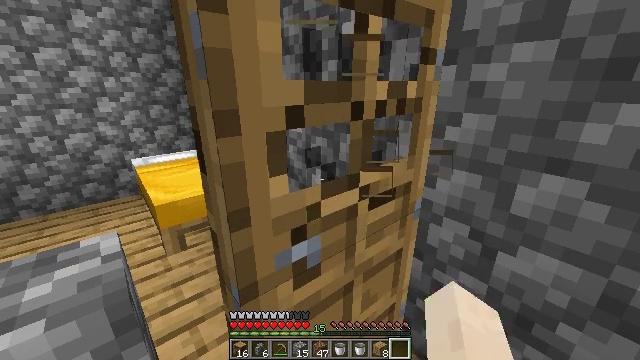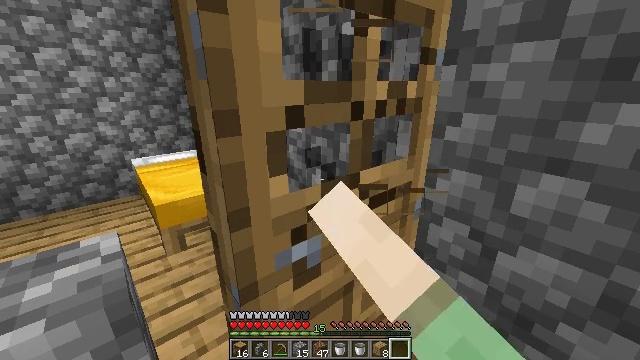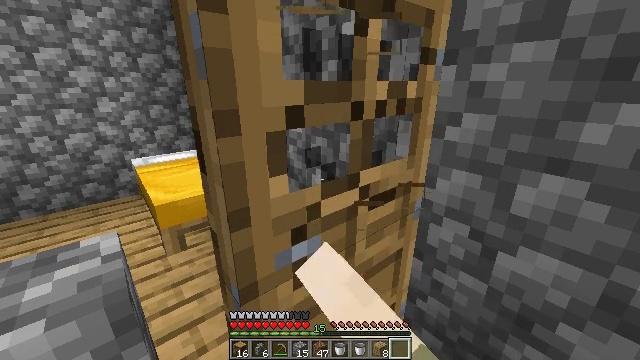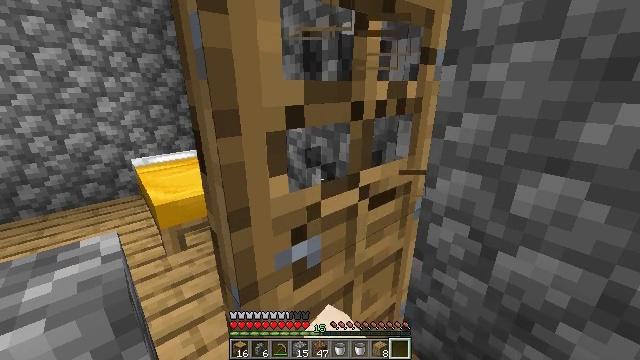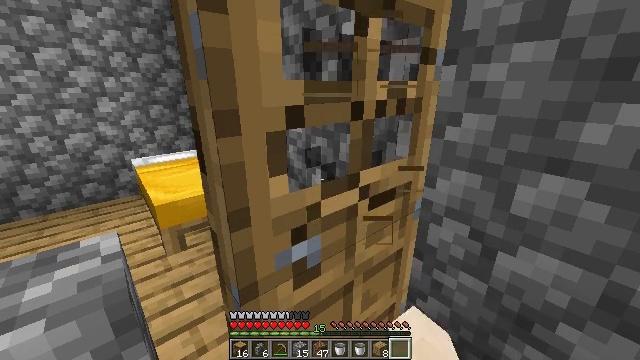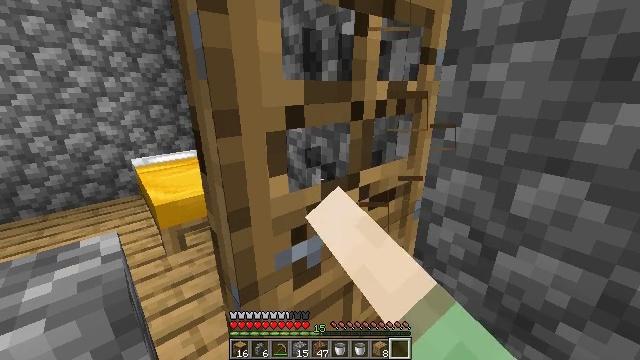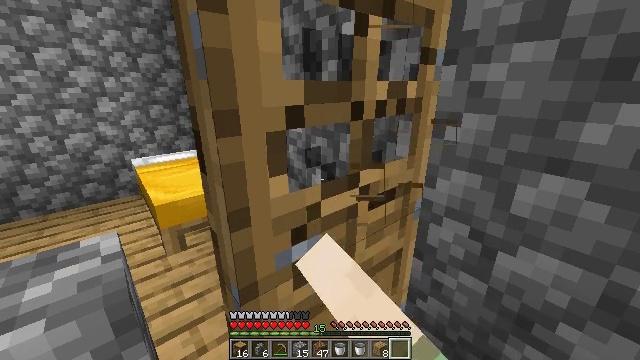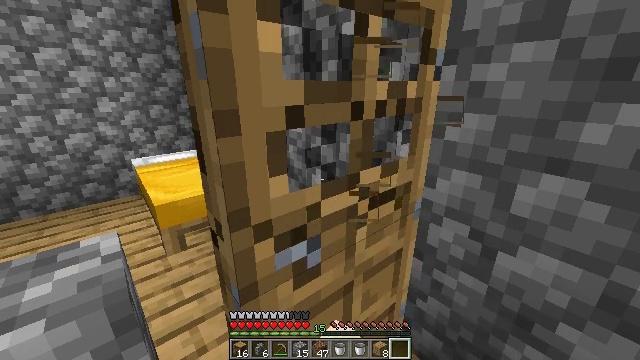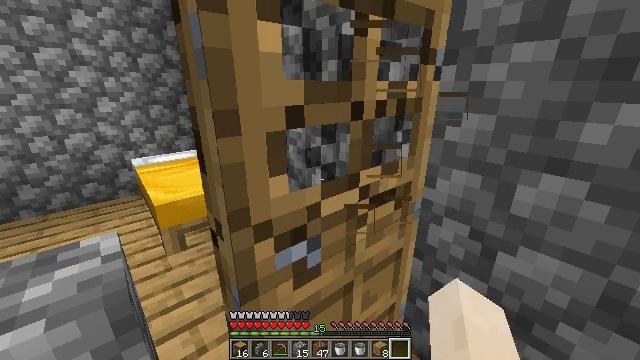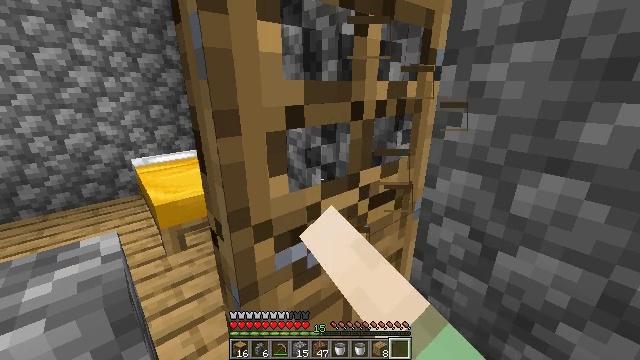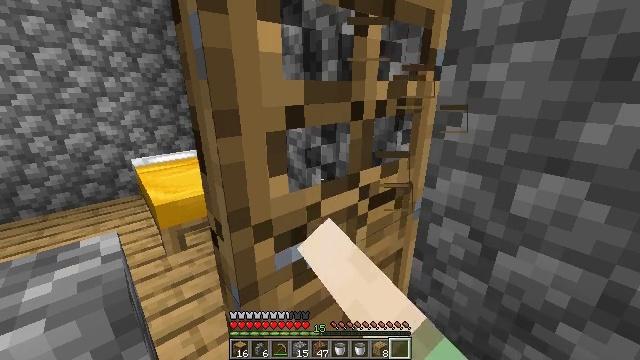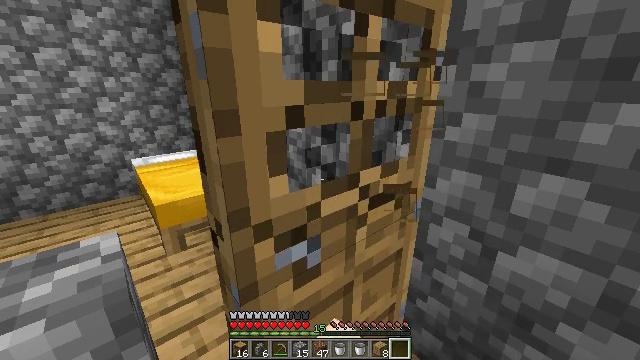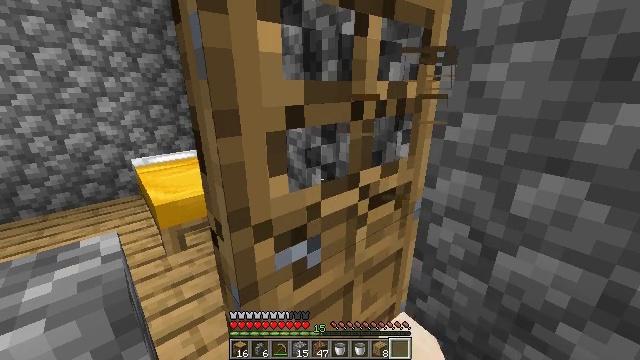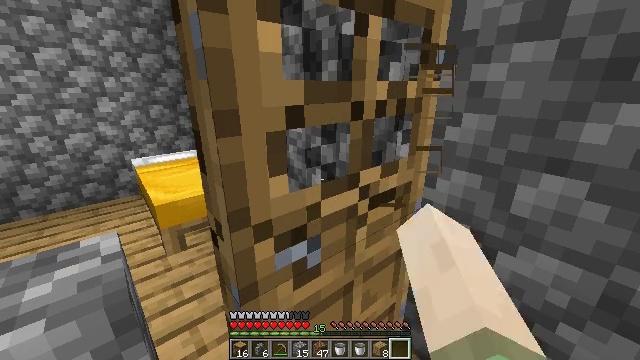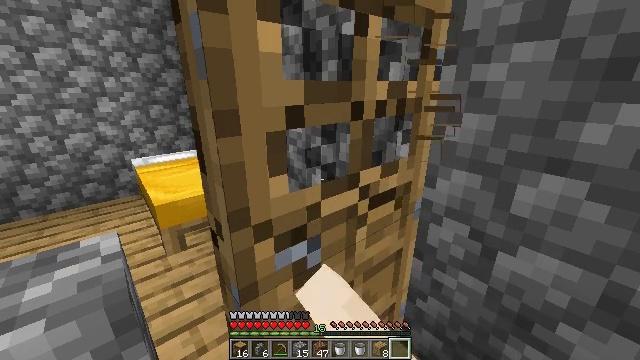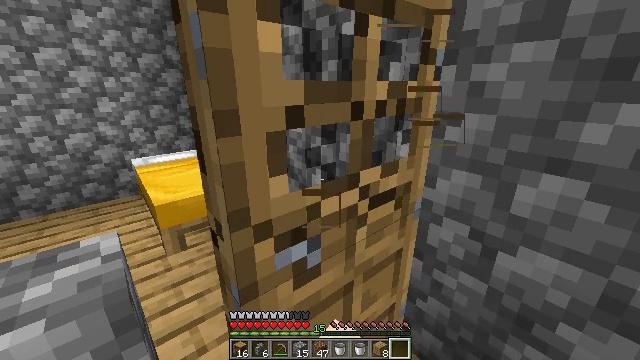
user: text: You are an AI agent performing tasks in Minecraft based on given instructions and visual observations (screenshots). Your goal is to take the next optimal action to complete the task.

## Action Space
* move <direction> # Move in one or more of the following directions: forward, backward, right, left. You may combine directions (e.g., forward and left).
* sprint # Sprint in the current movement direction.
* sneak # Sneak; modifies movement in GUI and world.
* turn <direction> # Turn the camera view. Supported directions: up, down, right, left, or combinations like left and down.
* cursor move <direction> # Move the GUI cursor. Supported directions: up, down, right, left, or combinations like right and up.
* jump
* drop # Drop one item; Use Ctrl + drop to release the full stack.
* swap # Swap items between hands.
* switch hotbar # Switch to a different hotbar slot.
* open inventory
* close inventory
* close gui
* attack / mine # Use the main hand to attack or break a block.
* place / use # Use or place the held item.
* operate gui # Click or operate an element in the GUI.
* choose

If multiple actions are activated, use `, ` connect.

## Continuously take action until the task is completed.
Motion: motion action
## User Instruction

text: Attack the oak door to gather it.
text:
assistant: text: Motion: attack / mine
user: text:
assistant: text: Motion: attack / mine
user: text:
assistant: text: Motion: attack / mine
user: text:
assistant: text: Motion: attack / mine
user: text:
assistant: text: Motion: attack / mine
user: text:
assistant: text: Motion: attack / mine
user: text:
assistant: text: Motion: attack / mine
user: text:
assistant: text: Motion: attack / mine
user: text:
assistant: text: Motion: attack / mine
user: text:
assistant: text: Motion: attack / mine
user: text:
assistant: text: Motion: attack / mine
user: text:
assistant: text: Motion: attack / mine
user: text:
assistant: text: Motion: attack / mine
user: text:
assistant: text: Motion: attack / mine
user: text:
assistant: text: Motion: attack / mine
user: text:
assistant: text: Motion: attack / mine
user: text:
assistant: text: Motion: attack / mine
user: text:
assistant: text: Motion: attack / mine
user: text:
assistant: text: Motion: attack / mine
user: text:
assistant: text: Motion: attack / mine
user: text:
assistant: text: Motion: attack / mine
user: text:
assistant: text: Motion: attack / mine
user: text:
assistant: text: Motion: attack / mine
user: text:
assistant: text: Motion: attack / mine
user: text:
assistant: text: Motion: attack / mine
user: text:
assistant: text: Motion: attack / mine
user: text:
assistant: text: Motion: attack / mine
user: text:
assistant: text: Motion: attack / mine
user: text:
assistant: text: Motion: attack / mine
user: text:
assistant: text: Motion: attack / mine